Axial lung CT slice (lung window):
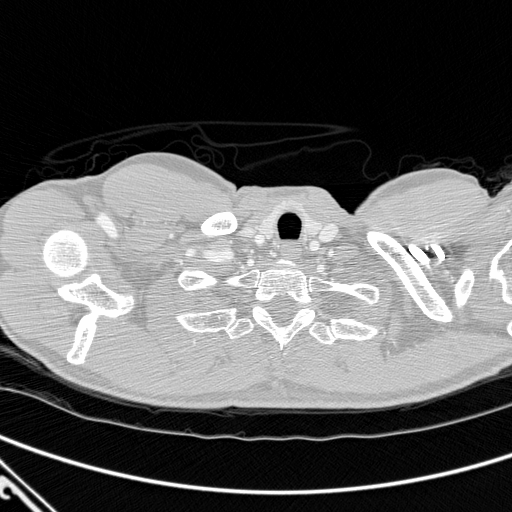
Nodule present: no